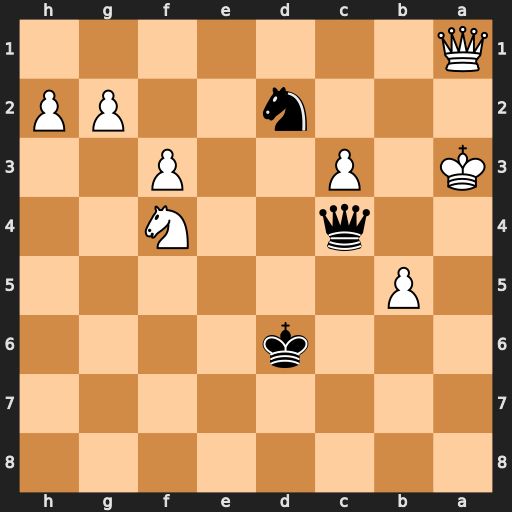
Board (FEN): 8/8/3k4/1P6/2q2N2/K1P2P2/3n2PP/Q7
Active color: b
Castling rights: -
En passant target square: -
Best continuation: Qb3#